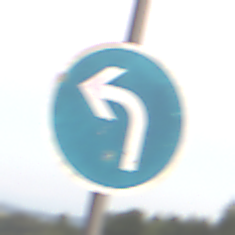
Verkehrszeichen: VorgeschriebeneFahrtrichtungLinks
Umgebung: Outdoor, Nature
Tageszeit: SunriseSunset
Wetter: Clear
Licht: Natural
Jahreszeit: NotSpecified
Kontrast: LowContrast